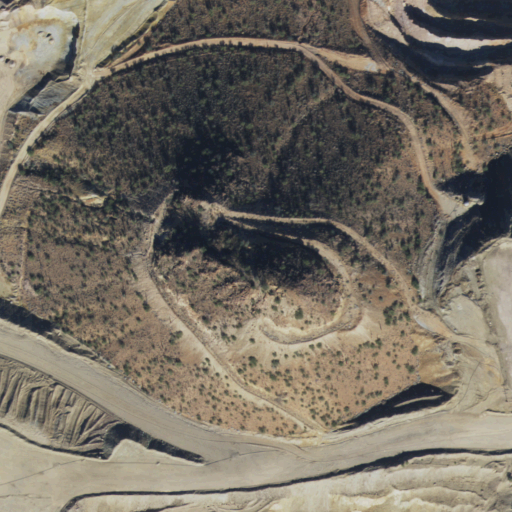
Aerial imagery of mountain in Arizona named Jesuit Hill containing shrub and barren land